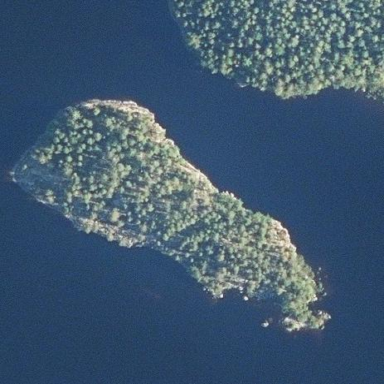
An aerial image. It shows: Islet.